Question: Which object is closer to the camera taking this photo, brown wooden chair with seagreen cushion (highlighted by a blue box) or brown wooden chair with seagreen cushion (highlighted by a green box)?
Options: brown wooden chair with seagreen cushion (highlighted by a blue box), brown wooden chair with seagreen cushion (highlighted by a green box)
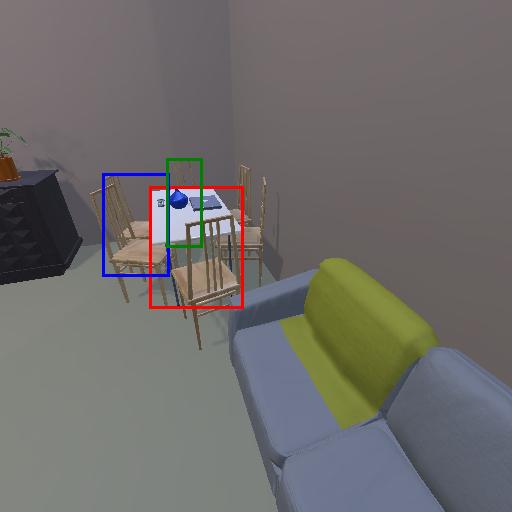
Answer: brown wooden chair with seagreen cushion (highlighted by a blue box)